Question: I'm trying to submit a 'defacto' option array (although it looks like a search bar) to a php file and show the results that I sent. This is what it looks like now:

Link to image: <URL>
And so what I did was that I changed the submit.php from this:
'''
<?php print_r($_REQUEST); ?>
'''
To this:
'''
<?php
if(isset($_POST['$_REQUEST']))
{
$aVenues = $_POST['select3'];
if(!isset($aVenues))
{
echo("<p>You didn't select any venues!</p>
");
}
else
{
$nVenues = count($aVenues);
echo("<p>You selected $nVenues venues: ");
for($i=0; $i < $nVenues; $i++)
{
echo($aVenues[$i] . " ");
}
echo("</p>");
}
}
?>
'''
<URL>, and as you can see the submit.php shows an empty page, why is this :/ ?
Thank youu :)
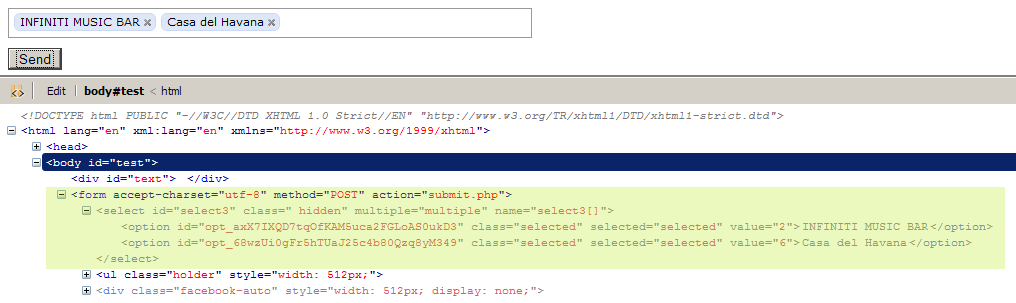
Answer: Try
'''
if(isset($_POST['select3']))
'''
Not what you have at the moment. That index won't exist in $_POST.